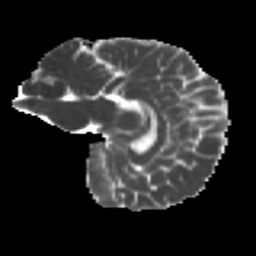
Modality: MD
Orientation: sagittal
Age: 28
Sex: female
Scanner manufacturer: ge
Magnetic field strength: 3 T
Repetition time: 7.8 s
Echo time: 0.0606 s